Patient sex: M
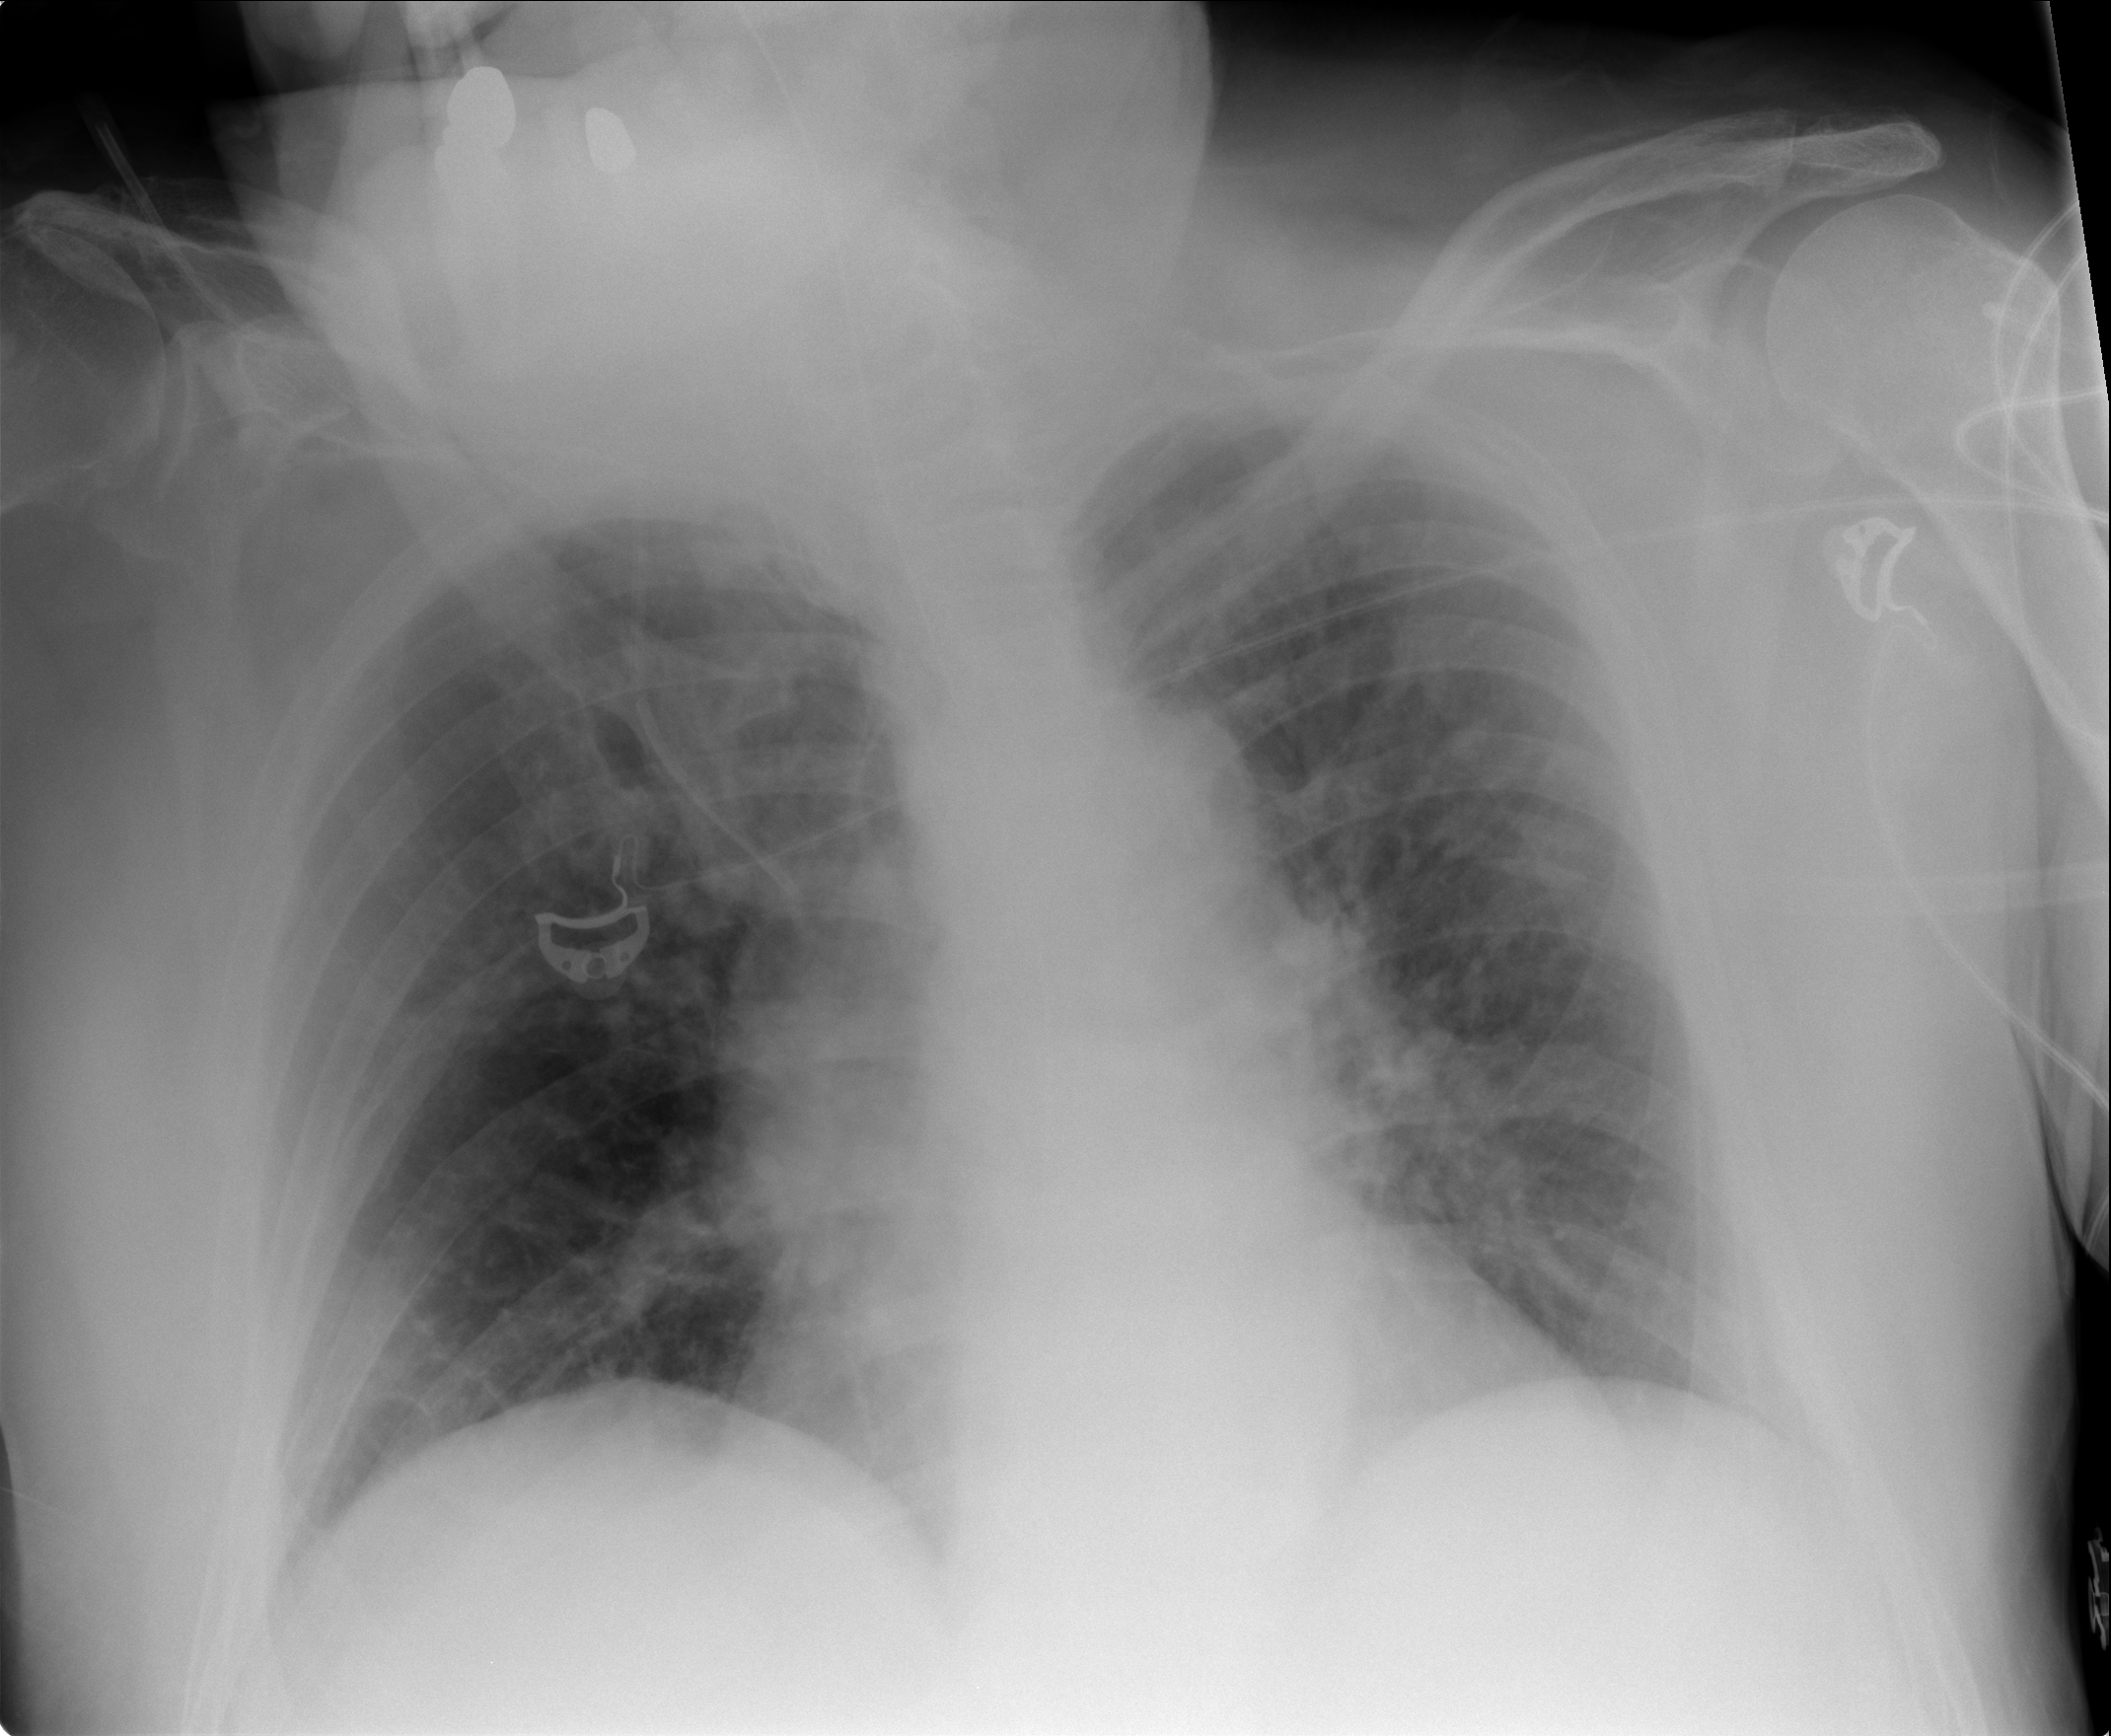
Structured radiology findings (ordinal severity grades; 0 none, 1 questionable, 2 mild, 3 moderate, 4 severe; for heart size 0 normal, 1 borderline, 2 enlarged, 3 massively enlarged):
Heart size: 0
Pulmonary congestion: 2
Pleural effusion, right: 0
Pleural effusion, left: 0
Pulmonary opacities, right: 0
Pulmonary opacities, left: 0
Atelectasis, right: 0
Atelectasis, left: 0